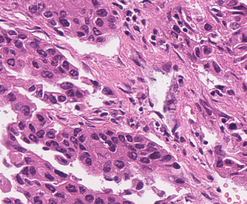
Tumor epithelial tissue: yes
Tumor-associated stroma tissue: yes
Normal tissue: no